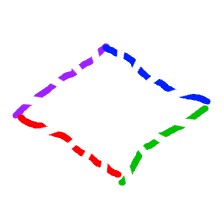
Shape: rhombus